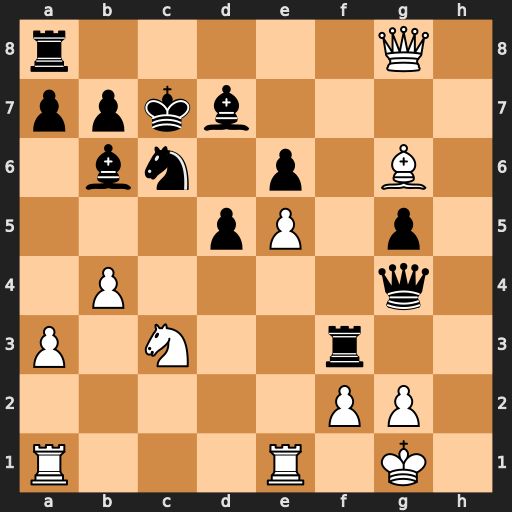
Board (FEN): r5Q1/ppkb4/1bn1p1B1/3pP1p1/1P4q1/P1N2r2/5PP1/R3R1K1
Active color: w
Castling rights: -
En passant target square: -
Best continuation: Nb5#